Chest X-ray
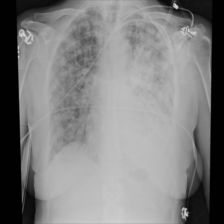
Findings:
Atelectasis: negative
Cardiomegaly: negative
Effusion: positive
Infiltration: negative
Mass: negative
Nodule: negative
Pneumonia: negative
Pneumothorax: negative
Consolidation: negative
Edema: negative
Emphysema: negative
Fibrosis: negative
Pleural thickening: negative
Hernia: negative